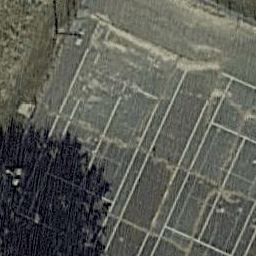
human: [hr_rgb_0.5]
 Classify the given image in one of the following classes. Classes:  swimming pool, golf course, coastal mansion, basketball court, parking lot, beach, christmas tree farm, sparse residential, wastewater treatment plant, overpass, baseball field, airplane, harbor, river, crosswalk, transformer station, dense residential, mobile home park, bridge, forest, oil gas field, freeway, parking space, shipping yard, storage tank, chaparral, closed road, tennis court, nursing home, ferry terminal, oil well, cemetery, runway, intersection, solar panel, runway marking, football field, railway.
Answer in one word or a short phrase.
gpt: tennis court